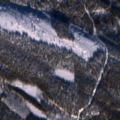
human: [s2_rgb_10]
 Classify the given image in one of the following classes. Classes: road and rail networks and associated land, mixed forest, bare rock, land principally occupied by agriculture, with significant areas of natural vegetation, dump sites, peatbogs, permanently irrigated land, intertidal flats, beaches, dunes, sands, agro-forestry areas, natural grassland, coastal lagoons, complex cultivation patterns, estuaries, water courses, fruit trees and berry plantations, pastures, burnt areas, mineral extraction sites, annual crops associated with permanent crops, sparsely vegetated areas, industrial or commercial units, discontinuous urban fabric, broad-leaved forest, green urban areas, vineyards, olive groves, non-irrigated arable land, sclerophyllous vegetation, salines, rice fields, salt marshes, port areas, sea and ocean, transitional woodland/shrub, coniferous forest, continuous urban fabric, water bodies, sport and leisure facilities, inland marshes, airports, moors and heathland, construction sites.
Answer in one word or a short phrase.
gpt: coniferous forest, transitional woodland/shrub